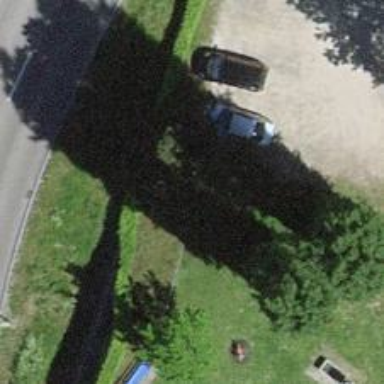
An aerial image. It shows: Semi-deciduous broadleaved tree in park.